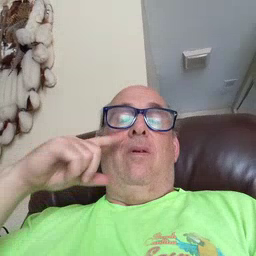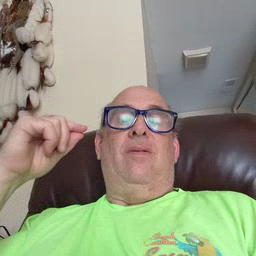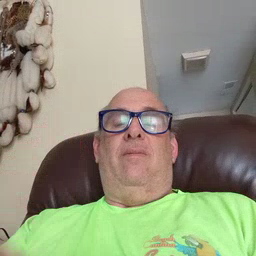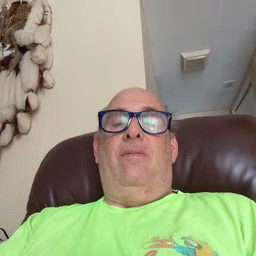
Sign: cat